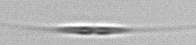
Label: Cylindrotheca